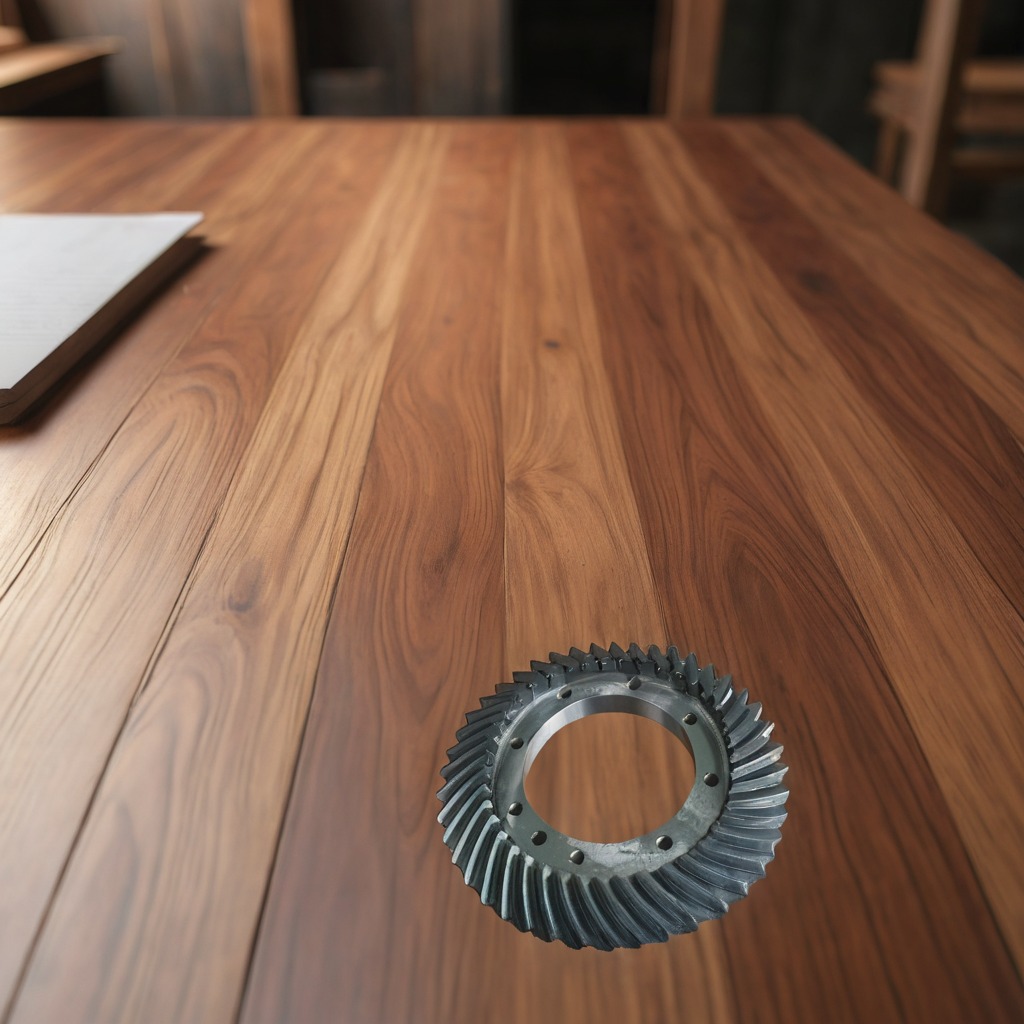
A steel gear with teeth is lying on a wooden table in a carpentry studio.